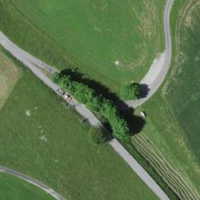
EUNIS habitat code: 52
Species observed at this site:
Lysimachia nummularia